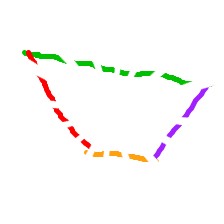
Shape: trapezoid